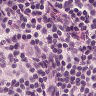
Metastatic tissue present: no